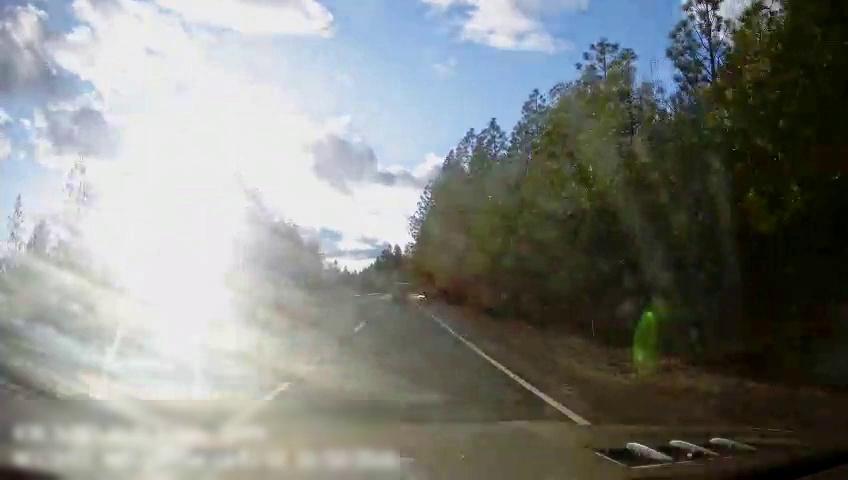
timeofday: Day
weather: Sunny
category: Drivable Space
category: Vehicles | Van
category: Lanes | Alternate Lane
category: Lanes | Current Lane
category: Lanes | Current Lane